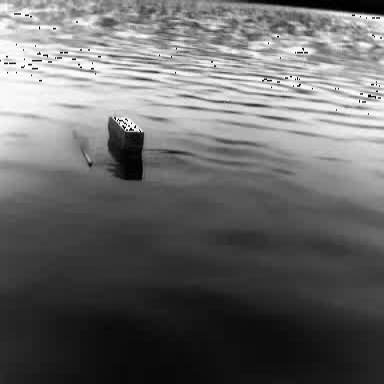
There is a fishing_boat in the infrared image.